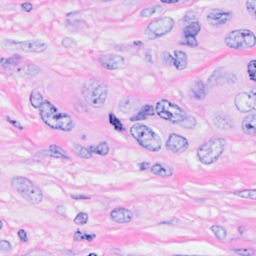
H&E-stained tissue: Breast